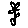
Label: flower